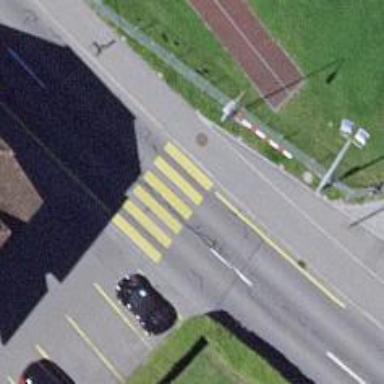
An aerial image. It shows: Marked crossing with zebra stripes on the road.